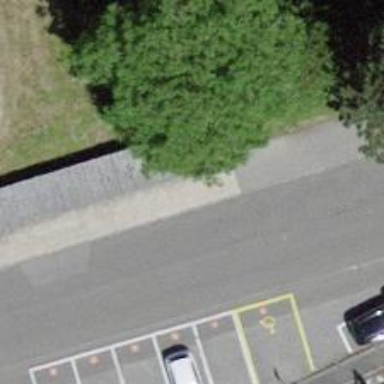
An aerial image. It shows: Bicycle parking facility.